Question: Can commit and sync fine in Git, Visual Studio 2012 Express project (update 2).
When I queue a build (Team Services - it is unclear what to enter in 'solution to build' I have tried the full path to .sln file, project file

Typical Error (I've tried many values):
'''
Exception Message: The project file 'C:\Users
ick\Documents\Visual Studio 2012\Projects\myproject\myproject.csproj' was not found. (type FileNotFoundException)
Exception Stack Trace: at System.Activities.Statements.Throw.Execute(CodeActivityContext context)
at System.Activities.CodeActivity.InternalExecute(ActivityInstance instance, ActivityExecutor executor, BookmarkManager bookmarkManager)
at System.Activities.Runtime.ActivityExecutor.ExecuteActivityWorkItem.ExecuteBody(ActivityExecutor executor, BookmarkManager bookmarkManager, Location resultLocation)
TF270003: Failed to copy. Ensure the source directory C:\a\bin exists and that you have the appropriate permissions.
'''
Where on earth is it getting the path 'c:\a\bin' from?
Any ideas how I can get this working?
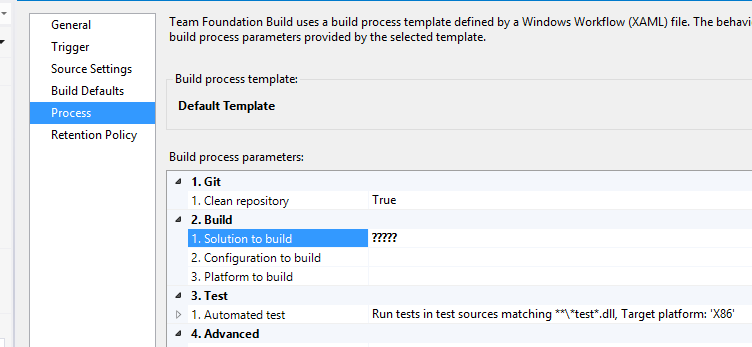
Answer: As per <URL>:
Open your team project in your web browser.

Browse to the solution and then copy the path to your clipboard so that you can paste it into the Solution to build box of the build definition, shown above.